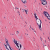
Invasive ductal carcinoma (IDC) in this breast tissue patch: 1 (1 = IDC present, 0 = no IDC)